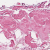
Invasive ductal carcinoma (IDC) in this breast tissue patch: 0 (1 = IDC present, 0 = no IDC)